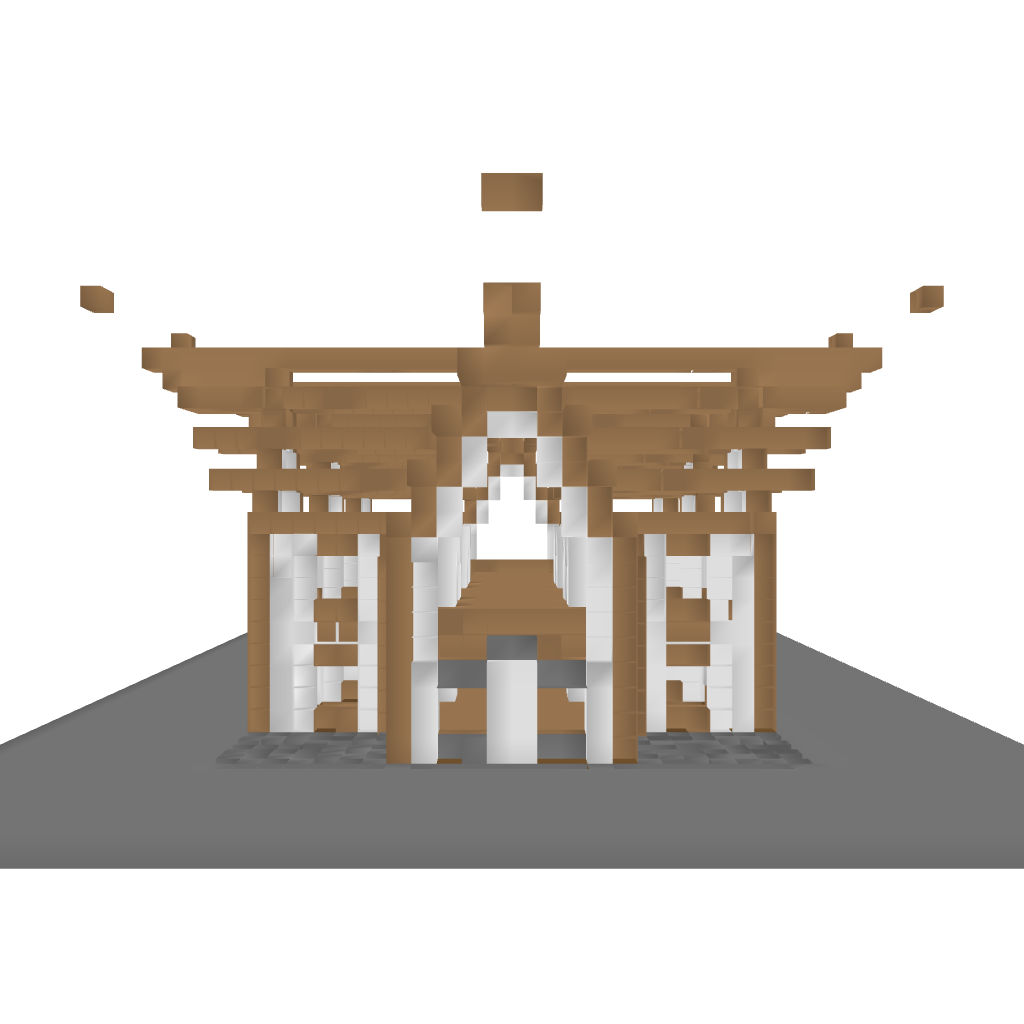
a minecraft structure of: Ordinary Medieval House bad low quality